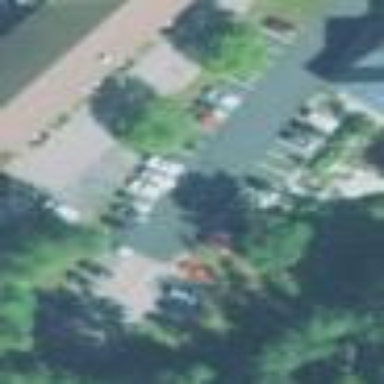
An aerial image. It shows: Parking area.